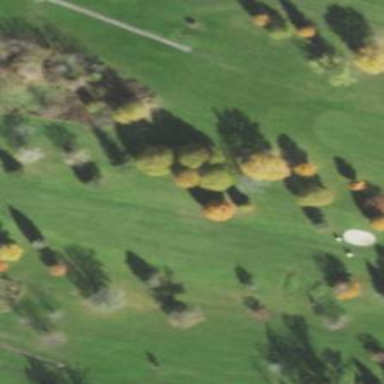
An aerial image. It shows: Scenic golf fairway.